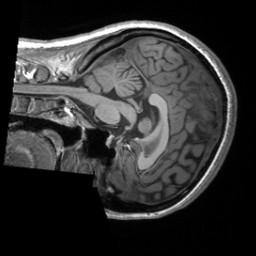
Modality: T1w
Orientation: sagittal
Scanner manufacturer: siemens
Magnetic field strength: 3 T
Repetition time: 2 s
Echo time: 0.0023 s